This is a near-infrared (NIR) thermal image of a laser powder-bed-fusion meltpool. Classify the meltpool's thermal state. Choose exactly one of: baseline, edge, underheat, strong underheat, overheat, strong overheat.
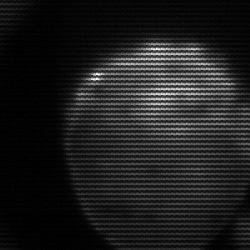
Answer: edge